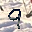
Label: 9